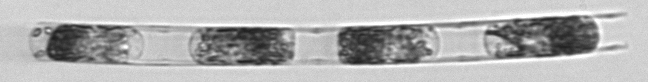
Label: Hemiaulus